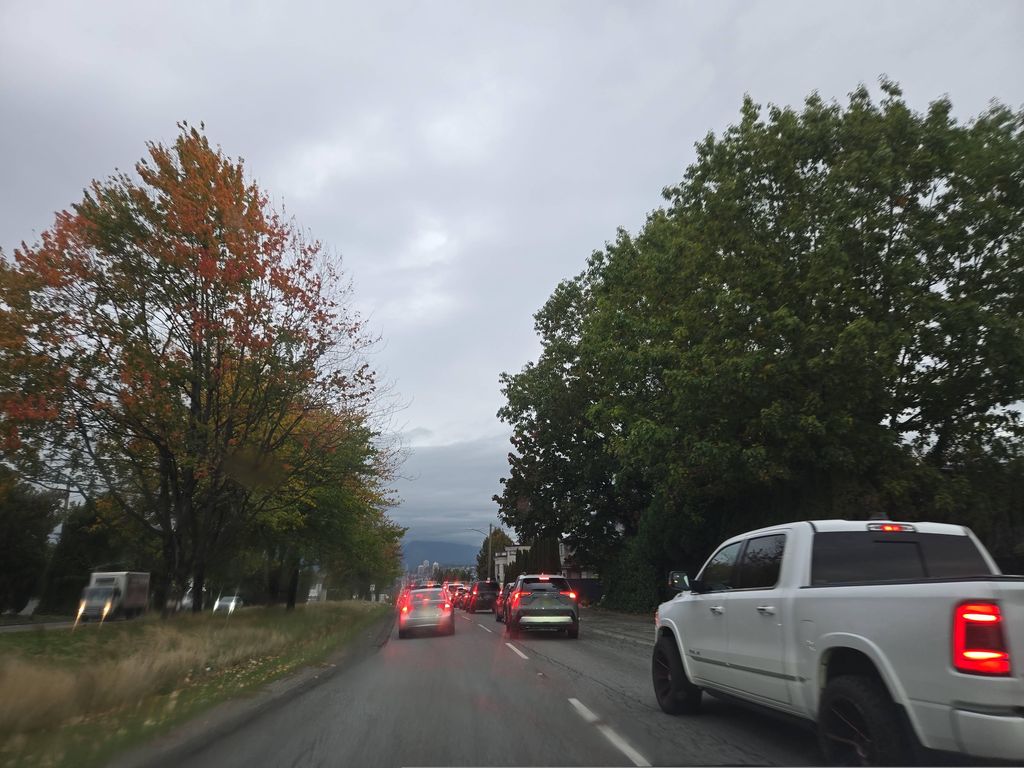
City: vancouver